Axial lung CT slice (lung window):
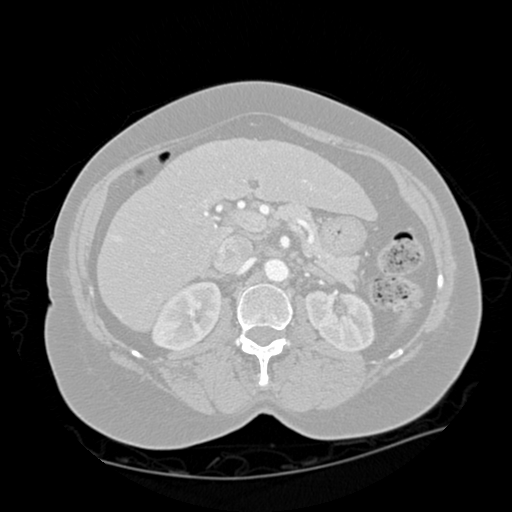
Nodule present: no